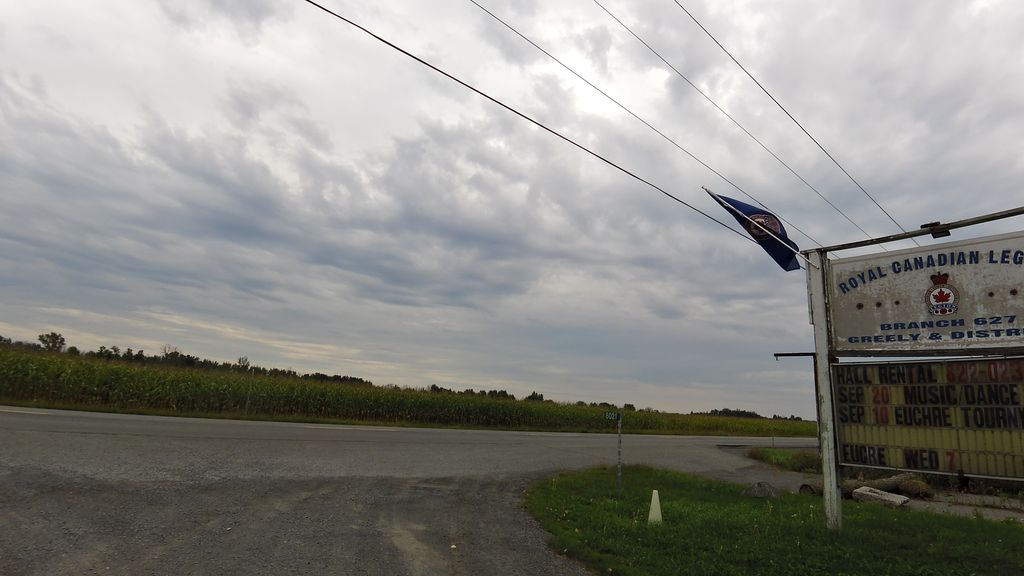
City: ottawa-gatineau